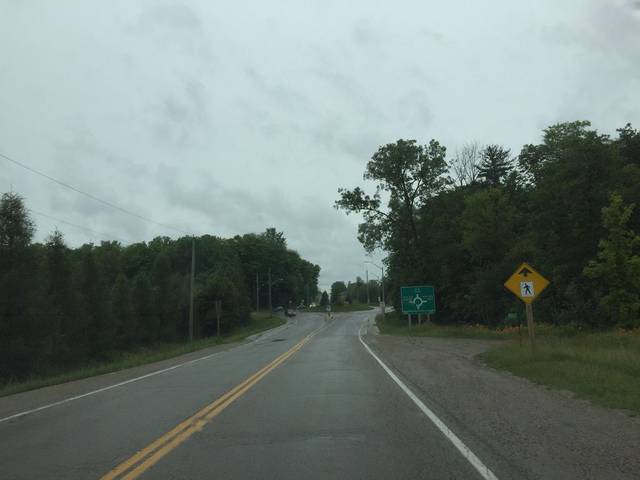
Region: Canada
Coordinates: 43.442, -80.265